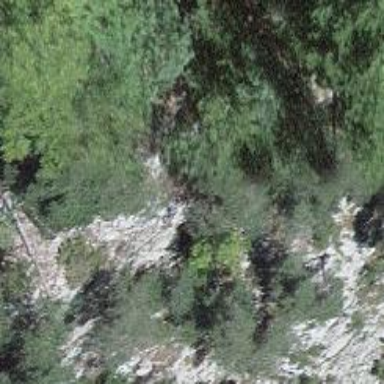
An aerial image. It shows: Cliff in nature.